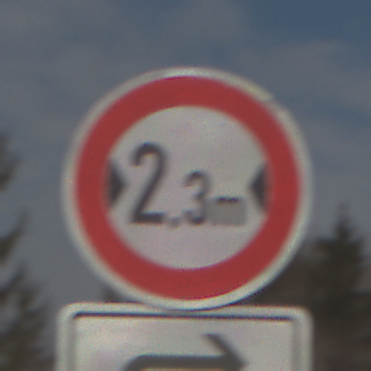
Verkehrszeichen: TatsaechlicheBreite2Komma3
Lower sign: RichtungsangabeDurchPfeile5
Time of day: Midday
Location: Outdoor (Suburban)
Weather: PartlyCloudy
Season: NotSpecified
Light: Natural